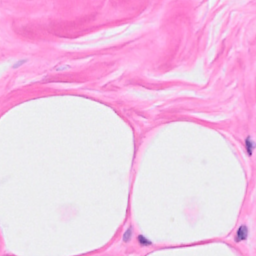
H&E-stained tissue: Breast